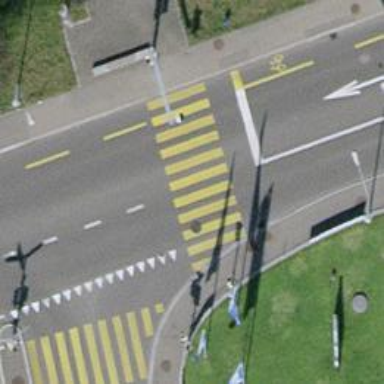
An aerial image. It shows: Crossing with traffic signals.